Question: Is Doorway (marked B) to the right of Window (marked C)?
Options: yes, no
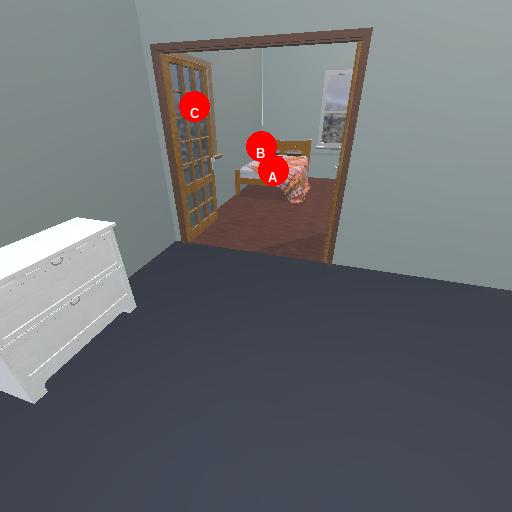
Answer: yes